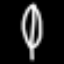
Label: leaf